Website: apple
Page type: payment
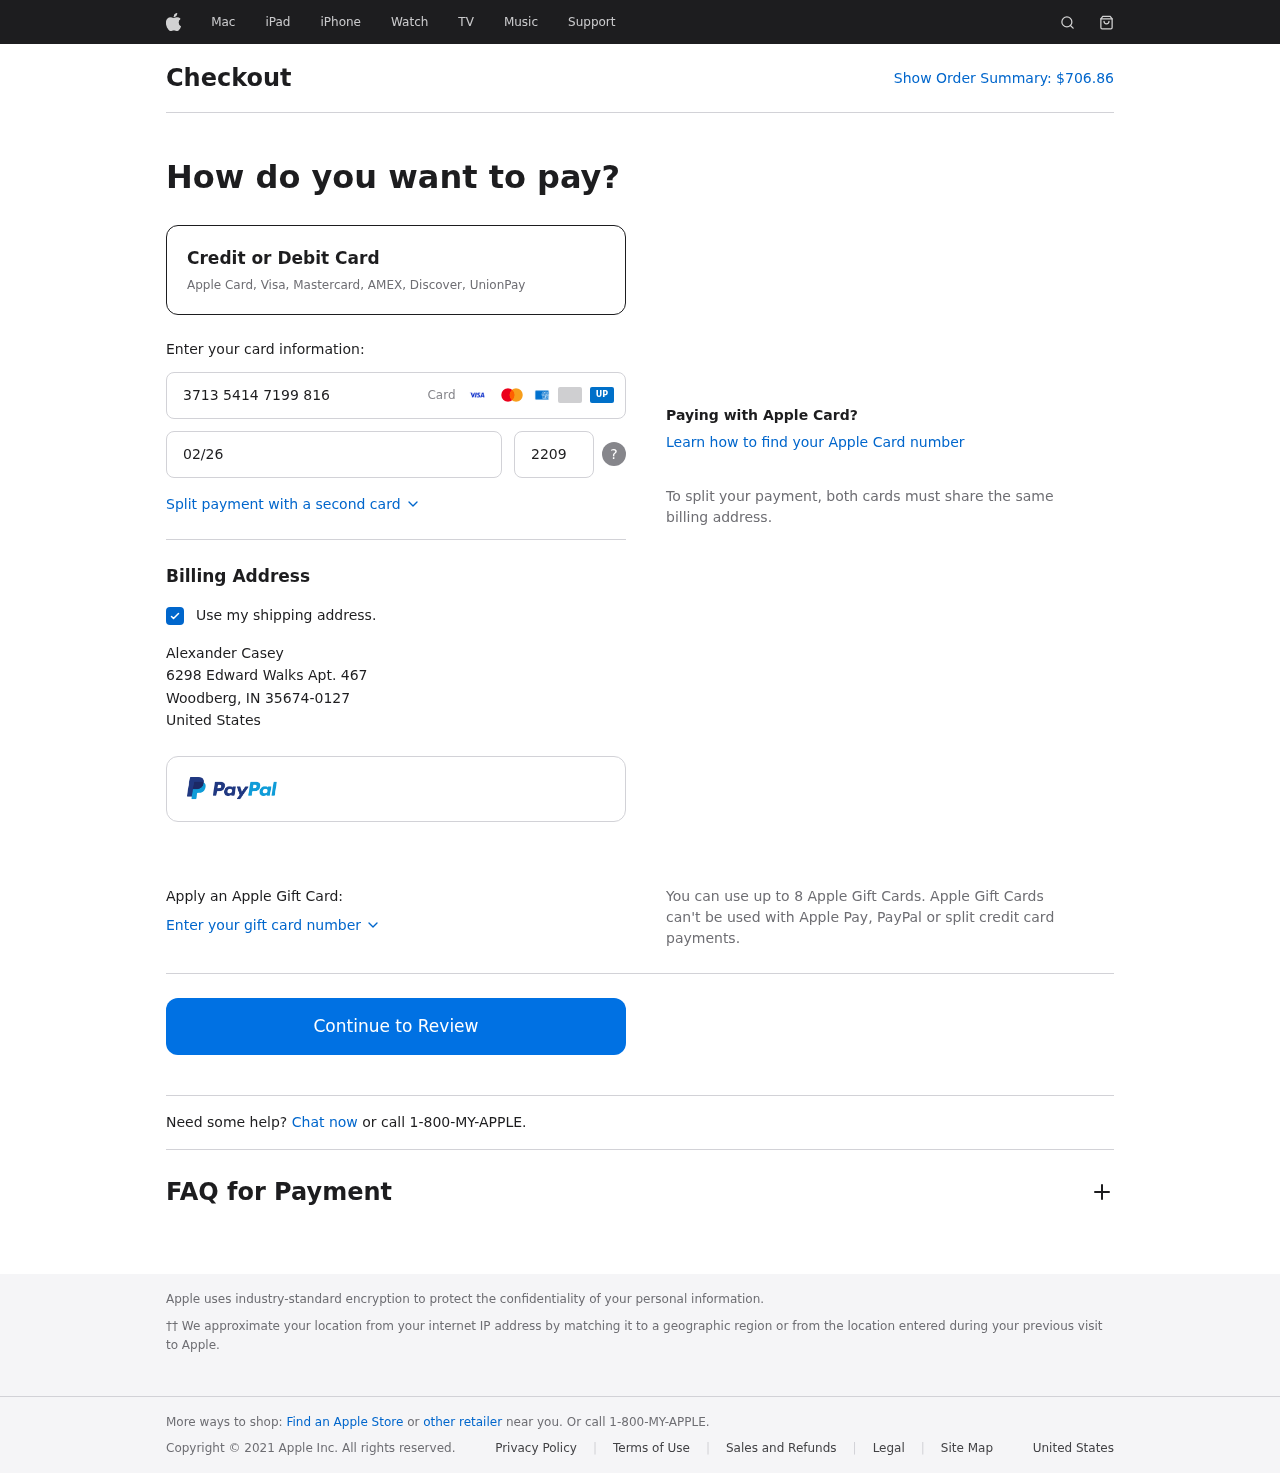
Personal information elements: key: PII_CARD_CVV
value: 2209
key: PII_CARD_EXPIRY
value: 02/26
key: PII_CARD_NUMBER
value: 3713 5414 7199 816
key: PII_CITY
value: Woodberg
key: PII_COUNTRY
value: United States
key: PII_FULLNAME
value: Alexander Casey
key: PII_POSTCODE_FULL
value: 35674-0127
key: PII_STATE_ABBR
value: IN
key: PII_STREET
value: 6298 Edward Walks Apt. 467
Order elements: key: ORDER_TOTAL
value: $706.86